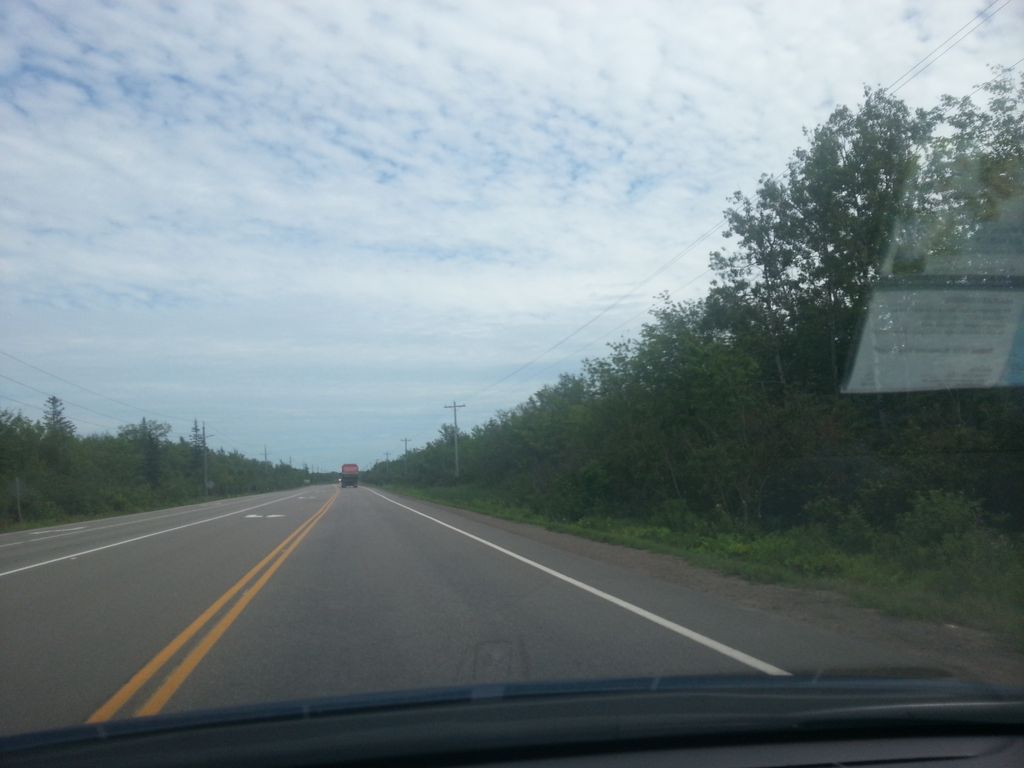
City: charlottetown